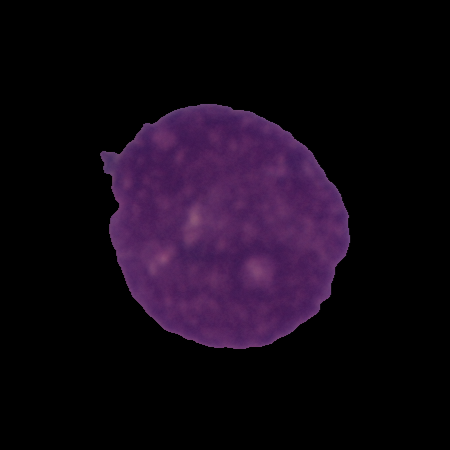
Label: cancer